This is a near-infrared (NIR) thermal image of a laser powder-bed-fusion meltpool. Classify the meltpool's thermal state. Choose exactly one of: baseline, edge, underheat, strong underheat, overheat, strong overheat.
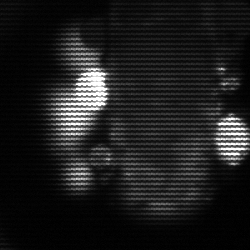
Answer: strong underheat